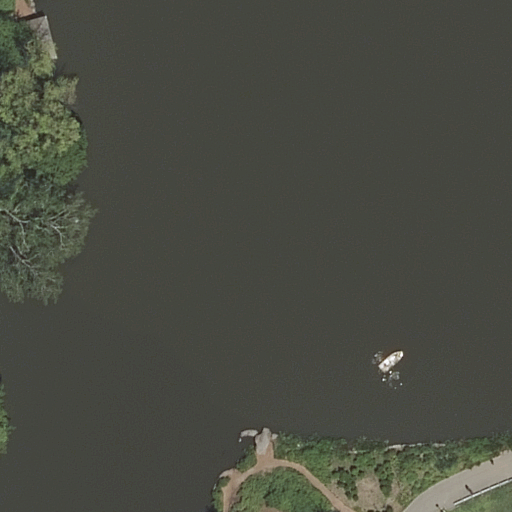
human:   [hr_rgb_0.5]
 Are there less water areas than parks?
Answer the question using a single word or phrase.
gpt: no

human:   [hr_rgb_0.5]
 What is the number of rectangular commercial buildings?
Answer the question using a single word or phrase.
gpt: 0

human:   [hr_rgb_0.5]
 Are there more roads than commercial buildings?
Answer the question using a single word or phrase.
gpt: yes

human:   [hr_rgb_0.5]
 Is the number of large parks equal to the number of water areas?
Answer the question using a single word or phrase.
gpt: yes

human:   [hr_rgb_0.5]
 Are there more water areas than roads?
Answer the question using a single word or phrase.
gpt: no

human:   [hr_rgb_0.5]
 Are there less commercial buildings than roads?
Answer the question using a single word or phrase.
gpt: yes

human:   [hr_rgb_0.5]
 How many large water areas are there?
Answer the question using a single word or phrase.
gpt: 1

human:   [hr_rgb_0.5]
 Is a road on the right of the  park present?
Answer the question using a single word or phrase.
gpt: no

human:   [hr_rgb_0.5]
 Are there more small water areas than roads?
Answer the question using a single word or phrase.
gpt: no

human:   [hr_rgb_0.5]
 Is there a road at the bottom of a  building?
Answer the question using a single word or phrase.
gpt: no

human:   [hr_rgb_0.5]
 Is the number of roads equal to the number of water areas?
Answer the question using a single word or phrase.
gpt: no

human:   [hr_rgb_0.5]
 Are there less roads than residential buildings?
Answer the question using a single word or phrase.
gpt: no

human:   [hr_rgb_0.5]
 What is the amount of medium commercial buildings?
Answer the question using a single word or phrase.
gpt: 0

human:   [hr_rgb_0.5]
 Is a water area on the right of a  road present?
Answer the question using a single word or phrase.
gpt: no

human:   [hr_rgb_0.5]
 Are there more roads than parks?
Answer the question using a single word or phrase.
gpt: yes

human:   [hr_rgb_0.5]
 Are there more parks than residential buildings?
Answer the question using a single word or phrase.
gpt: yes

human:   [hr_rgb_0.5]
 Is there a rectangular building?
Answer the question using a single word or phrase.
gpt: no

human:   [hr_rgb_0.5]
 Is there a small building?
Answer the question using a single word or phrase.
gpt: no

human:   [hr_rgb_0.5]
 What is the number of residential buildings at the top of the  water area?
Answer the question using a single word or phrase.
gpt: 0

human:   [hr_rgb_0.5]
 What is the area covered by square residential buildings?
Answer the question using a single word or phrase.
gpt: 0m2

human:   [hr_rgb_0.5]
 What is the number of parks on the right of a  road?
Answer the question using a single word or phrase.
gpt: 1

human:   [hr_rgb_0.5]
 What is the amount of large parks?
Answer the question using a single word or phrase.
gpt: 1

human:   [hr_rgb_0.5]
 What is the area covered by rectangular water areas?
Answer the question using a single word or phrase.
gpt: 0m2

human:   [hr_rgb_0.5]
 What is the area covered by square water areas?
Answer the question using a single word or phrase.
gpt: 0m2

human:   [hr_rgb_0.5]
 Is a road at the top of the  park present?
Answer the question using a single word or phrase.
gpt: no

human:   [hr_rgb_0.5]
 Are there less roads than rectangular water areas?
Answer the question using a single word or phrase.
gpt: no

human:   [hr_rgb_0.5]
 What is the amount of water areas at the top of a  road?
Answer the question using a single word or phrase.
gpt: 0

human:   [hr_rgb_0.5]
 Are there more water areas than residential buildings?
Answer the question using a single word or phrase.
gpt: yes

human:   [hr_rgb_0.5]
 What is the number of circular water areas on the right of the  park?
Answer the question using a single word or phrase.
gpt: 0

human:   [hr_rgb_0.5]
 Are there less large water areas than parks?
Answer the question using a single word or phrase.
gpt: no

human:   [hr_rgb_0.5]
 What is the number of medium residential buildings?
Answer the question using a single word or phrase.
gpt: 0

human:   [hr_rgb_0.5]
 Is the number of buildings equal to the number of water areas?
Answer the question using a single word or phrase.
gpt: no

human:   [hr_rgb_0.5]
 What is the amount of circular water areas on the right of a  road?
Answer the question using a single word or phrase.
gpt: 0

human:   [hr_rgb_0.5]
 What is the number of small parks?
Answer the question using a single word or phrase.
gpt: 0

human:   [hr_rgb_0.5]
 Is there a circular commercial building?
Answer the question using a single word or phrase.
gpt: no

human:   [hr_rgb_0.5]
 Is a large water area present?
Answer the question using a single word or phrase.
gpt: yes